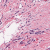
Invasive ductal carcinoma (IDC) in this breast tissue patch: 1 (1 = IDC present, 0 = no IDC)